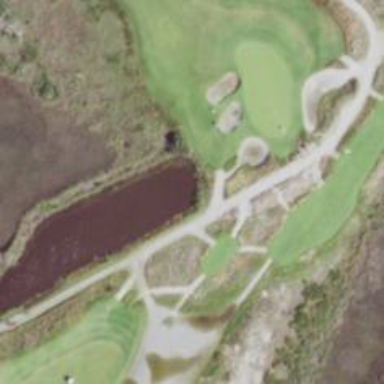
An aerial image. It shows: Pathway for golfing.